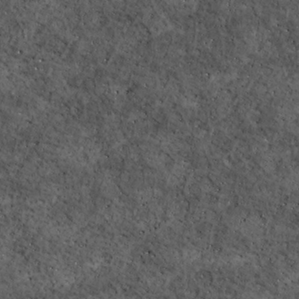
Label: non_frost